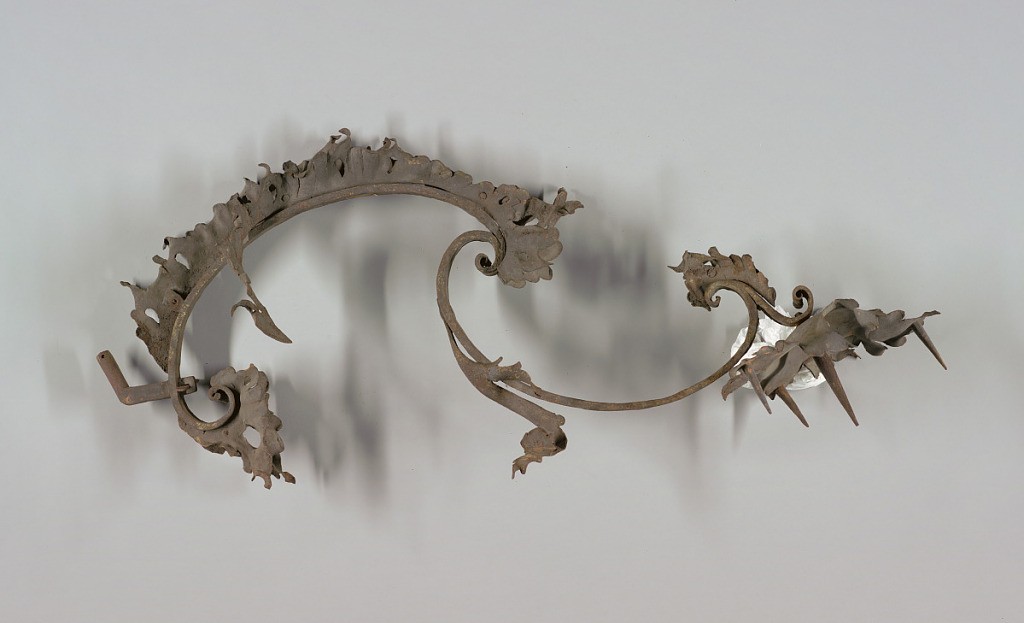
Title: Candle bracket
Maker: Unknown
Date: ca. 1750
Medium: Wrought iron
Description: Made of strap-like scrolls of iron joined in reverse position and terminating in a leaf-shaped bobeche with four prickets, the central one threaded at the base.  Outer edges of scrolls with double frill of continuous, pierced leaf ornament.